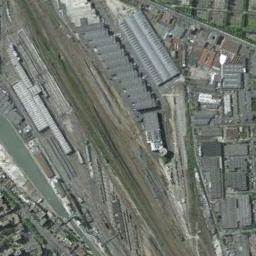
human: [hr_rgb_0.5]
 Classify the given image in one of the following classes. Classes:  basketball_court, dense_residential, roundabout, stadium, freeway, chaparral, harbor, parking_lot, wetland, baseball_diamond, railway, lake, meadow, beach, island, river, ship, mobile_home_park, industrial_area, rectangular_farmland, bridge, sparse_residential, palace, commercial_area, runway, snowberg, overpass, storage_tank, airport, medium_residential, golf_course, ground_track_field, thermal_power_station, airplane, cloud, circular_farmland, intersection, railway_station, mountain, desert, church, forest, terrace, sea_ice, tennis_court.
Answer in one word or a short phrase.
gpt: railway_station